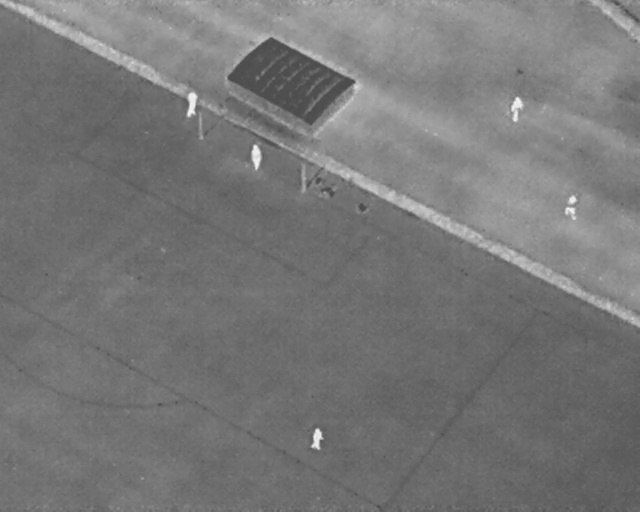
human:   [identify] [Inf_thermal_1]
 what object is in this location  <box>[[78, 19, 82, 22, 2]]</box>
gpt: <ref>1 large person at the top right</ref>